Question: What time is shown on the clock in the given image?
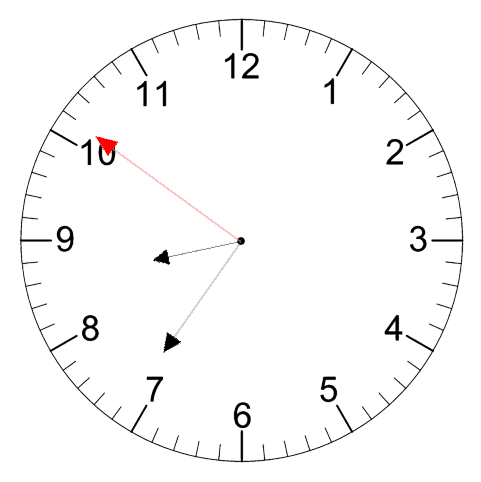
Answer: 08:35:51